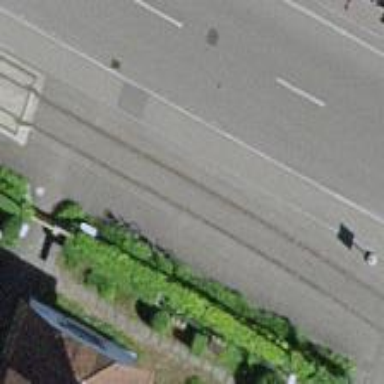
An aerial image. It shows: Disused railway spur with one track.